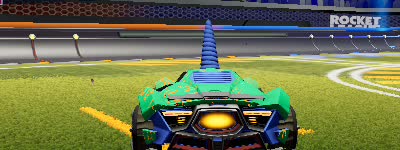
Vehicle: werewolf